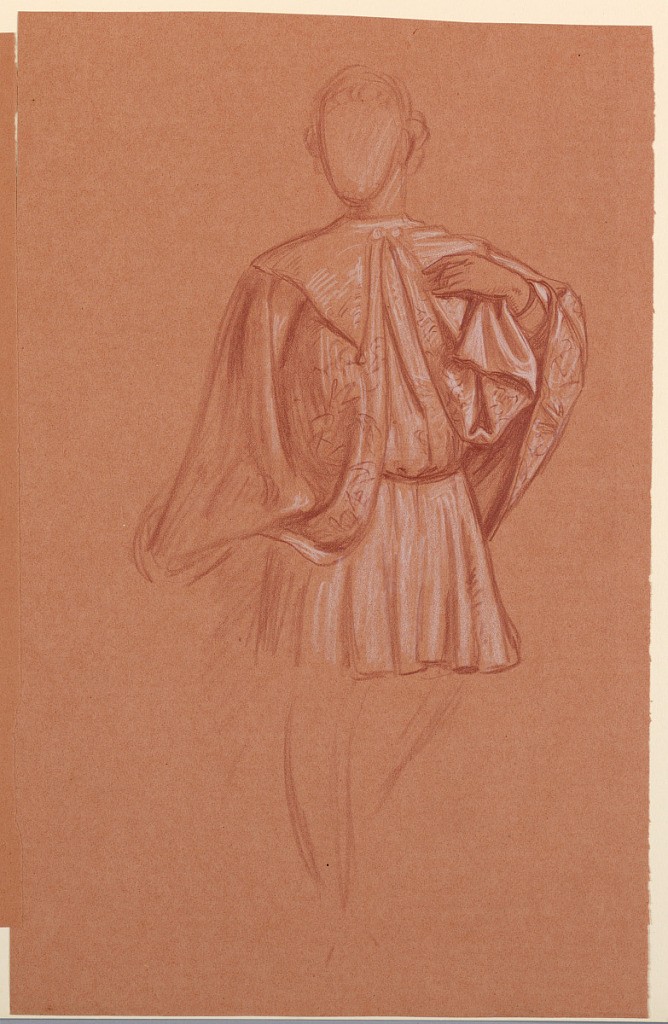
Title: Study for "Wedding Procession"
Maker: Elihu Vedder, American, 1836 – 1923
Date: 1872–1875
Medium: Pastel crayon on paper
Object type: Drawing
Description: Almost full figure of a young man in costume, standing, turned slightly toward the right, the head looking to the left. Briefly indicated, emphasis on drapery.